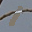
Label: 1